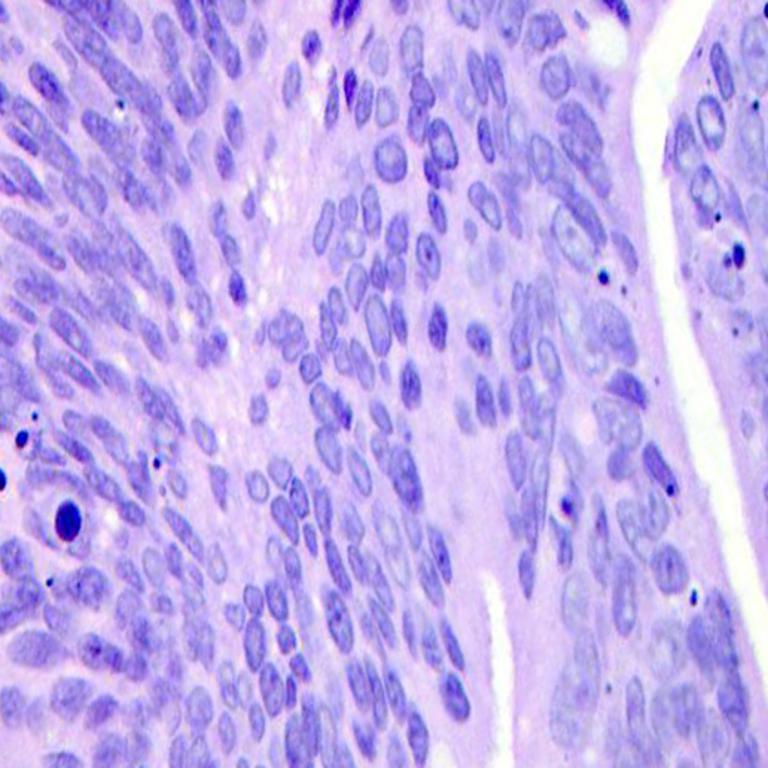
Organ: colon
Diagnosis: adenocarcinomas